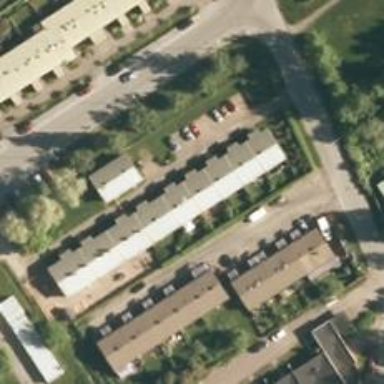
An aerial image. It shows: Kindergarten.